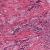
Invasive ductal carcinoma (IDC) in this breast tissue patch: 0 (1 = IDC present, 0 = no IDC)